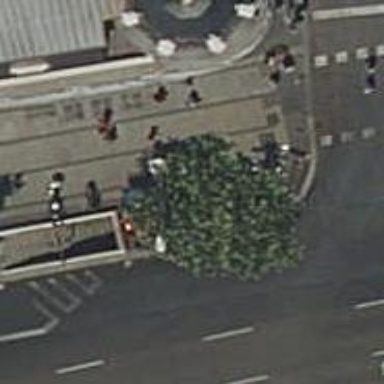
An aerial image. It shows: Subway entrance.